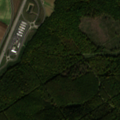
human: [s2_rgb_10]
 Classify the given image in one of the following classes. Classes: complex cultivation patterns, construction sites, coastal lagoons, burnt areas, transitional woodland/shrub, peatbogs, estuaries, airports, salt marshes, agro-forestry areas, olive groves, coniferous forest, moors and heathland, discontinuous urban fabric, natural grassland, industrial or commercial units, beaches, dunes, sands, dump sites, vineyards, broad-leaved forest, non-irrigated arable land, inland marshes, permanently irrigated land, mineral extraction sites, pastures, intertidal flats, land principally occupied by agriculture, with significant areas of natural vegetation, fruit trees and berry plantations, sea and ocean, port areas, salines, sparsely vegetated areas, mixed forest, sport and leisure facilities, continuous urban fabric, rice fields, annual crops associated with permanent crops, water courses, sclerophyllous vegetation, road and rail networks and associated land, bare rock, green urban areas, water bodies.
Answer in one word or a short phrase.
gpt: road and rail networks and associated land, non-irrigated arable land, broad-leaved forest